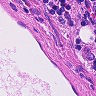
Metastatic tissue present: no